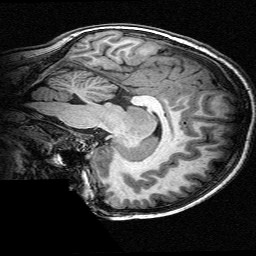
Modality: T1w
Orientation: sagittal
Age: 10
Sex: female
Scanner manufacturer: siemens
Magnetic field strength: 3 T
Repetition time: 2.3 s
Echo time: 0.00336 s